Interaction volume radius: 5 \u00c5
Interaction volume height: 10 \u00c5
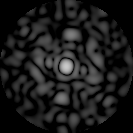
Disorder parameter: 0.8182